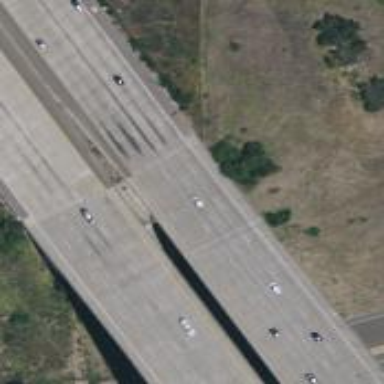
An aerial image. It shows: Bridge over motorway.